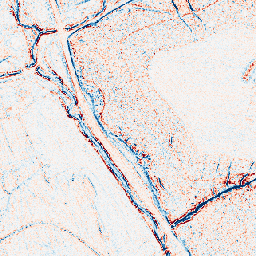
Category: edge_preserving
Decomposition family: bilateral
Decomposition parameters: d: 5
sigma_color: 50
sigma_space: 75
Upsampling method: area
Upsampling parameters: scale: 8
Upsampling scale: 8